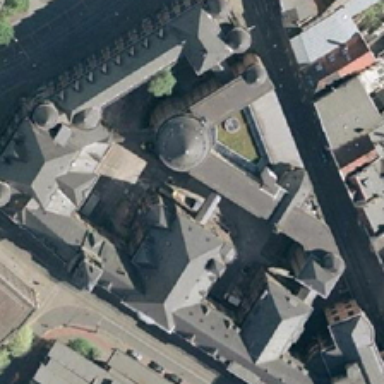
A church is surrounded by three roads shaped like a triangle .